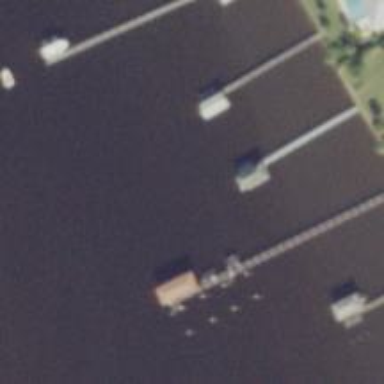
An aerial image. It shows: Man-made pier.